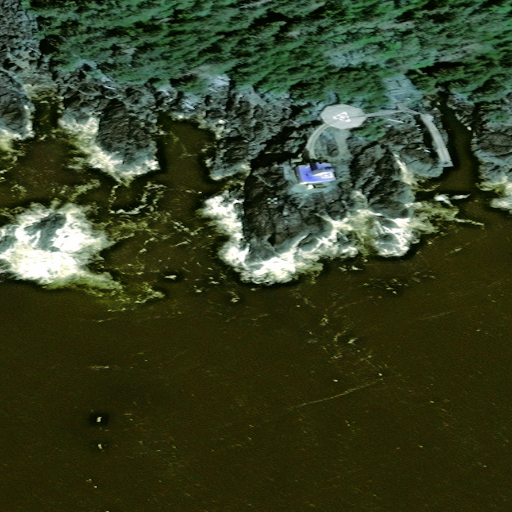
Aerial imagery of cape in Alaska named Cape Decision containing only unknown